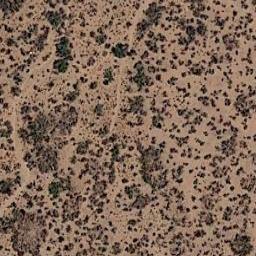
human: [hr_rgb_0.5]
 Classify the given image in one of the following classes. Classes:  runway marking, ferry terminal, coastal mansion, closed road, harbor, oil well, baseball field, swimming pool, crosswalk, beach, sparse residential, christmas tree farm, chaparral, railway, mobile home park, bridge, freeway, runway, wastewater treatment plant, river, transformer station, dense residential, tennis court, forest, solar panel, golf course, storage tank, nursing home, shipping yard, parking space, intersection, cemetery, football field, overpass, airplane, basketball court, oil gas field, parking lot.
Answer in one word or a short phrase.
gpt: chaparral